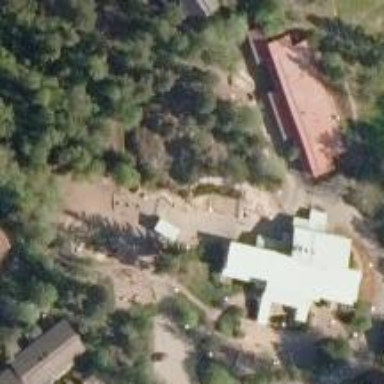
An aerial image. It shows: Kindergarten.